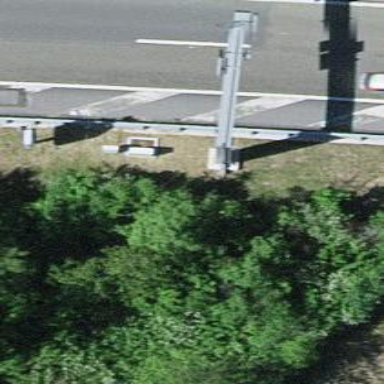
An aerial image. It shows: Gantry structure.